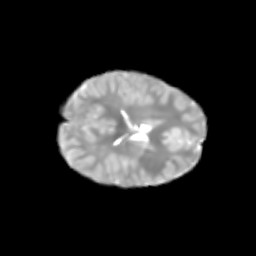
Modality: T2w
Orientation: axial
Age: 6
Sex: male
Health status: healthy